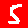
Digit: 5